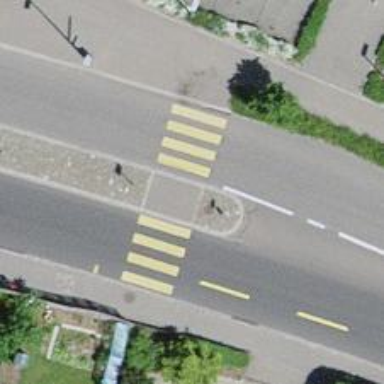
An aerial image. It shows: Marked pedestrian crossing with zebra designation and central island.